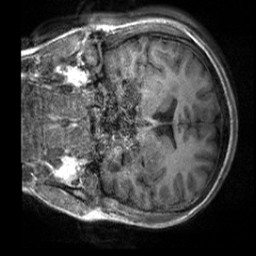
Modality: T1w
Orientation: coronal
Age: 22
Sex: female
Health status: healthy
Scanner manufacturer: siemens
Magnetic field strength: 3 T
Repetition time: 2 s
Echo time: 0.00232 s